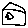
Label: house